Field crop: tomato
Growth stage: 1
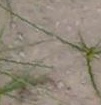
Species: cyperus